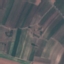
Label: PermanentCrop